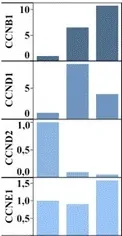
Gene expression analysis of MB1 and MB2. Histograms show mRNA levels of the indicated genes in MB1 and MB2 compared to normal cerebella (average of n = 7) as control (CTR). (c) Cyclins.
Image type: chart (chart)